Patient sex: F
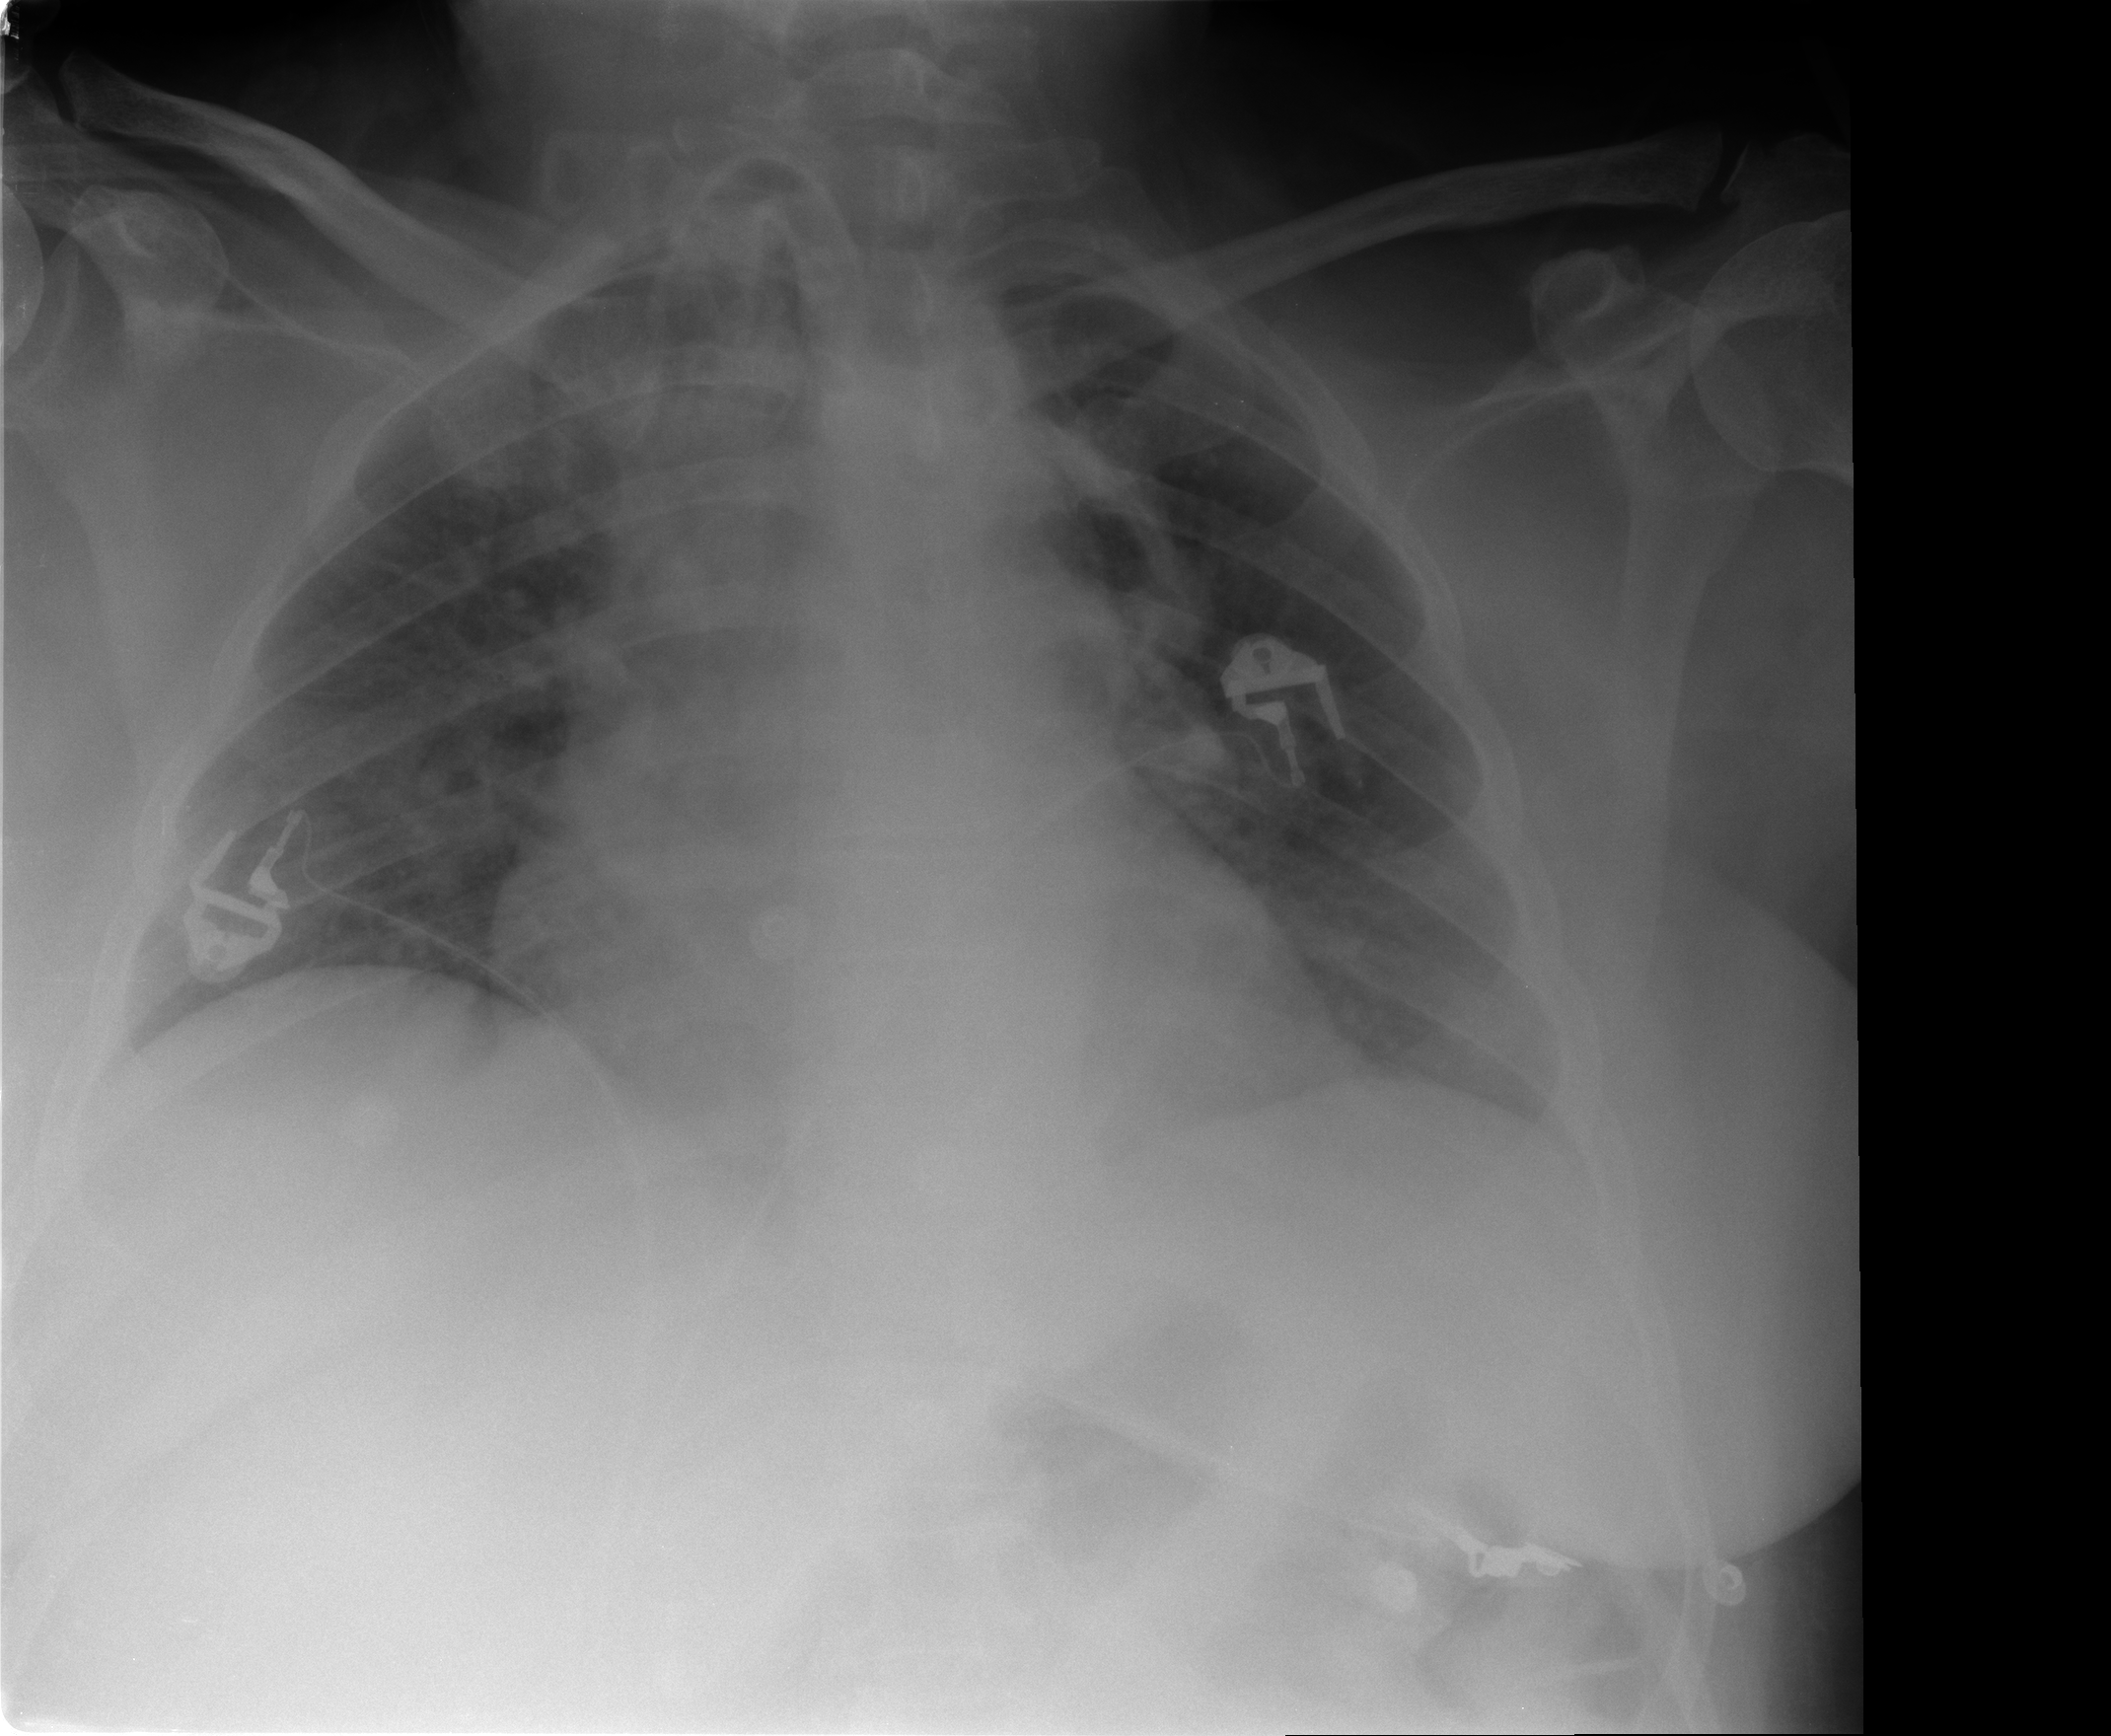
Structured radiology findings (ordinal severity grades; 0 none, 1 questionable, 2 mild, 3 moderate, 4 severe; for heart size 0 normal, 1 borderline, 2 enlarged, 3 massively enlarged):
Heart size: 0
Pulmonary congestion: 0
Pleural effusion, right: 0
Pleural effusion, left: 0
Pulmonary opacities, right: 0
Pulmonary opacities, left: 0
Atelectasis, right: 2
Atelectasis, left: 2